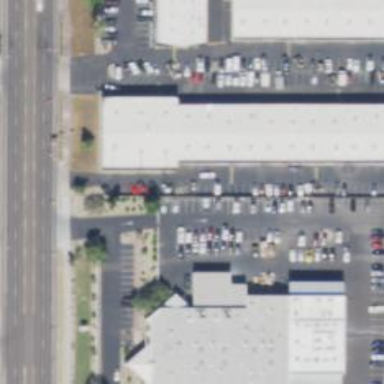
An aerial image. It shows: Car rental facility.